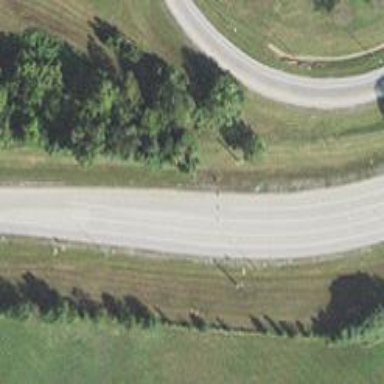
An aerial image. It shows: Trunk link highway.